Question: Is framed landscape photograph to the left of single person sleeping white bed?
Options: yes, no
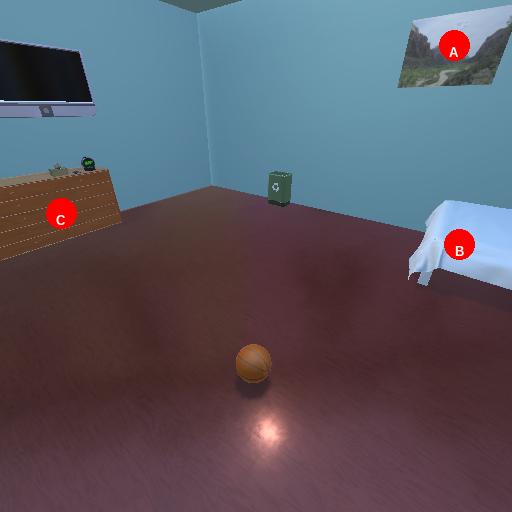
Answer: yes